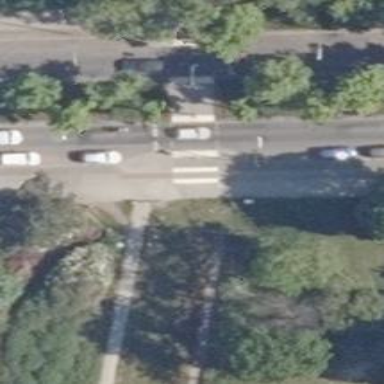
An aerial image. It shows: Road crossing with traffic signals.